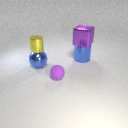
large blue metal cylinder behind large blue metal sphere